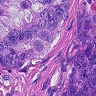
Metastatic tissue present: yes